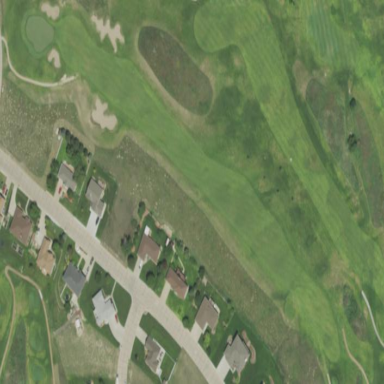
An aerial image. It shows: Rough area on grassy golf course.